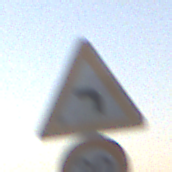
Verkehrszeichen: KurveLinks
Zusatzzeichen unten: Geschwindigkeit30
Umgebung: Outdoor, RoadRail
Tageszeit: SunriseSunset
Wetter: PartlyCloudy
Licht: Natural
Jahreszeit: NotSpecified
Kontrast: LowContrast